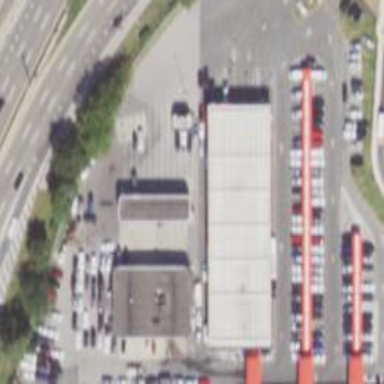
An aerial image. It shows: Retail area.